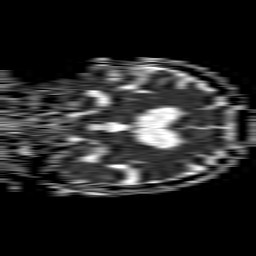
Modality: ADC
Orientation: coronal
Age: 78
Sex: female
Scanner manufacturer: philips
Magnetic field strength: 1.5 T
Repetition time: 4.6 s
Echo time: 0.08941 s